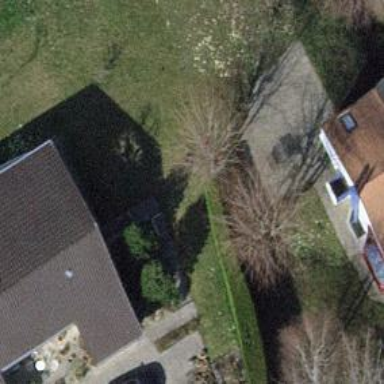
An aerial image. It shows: Garden with deciduous broadleaved trees.